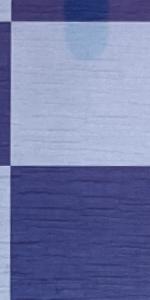
Label: Empty